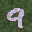
Label: 9